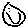
Label: smiley face